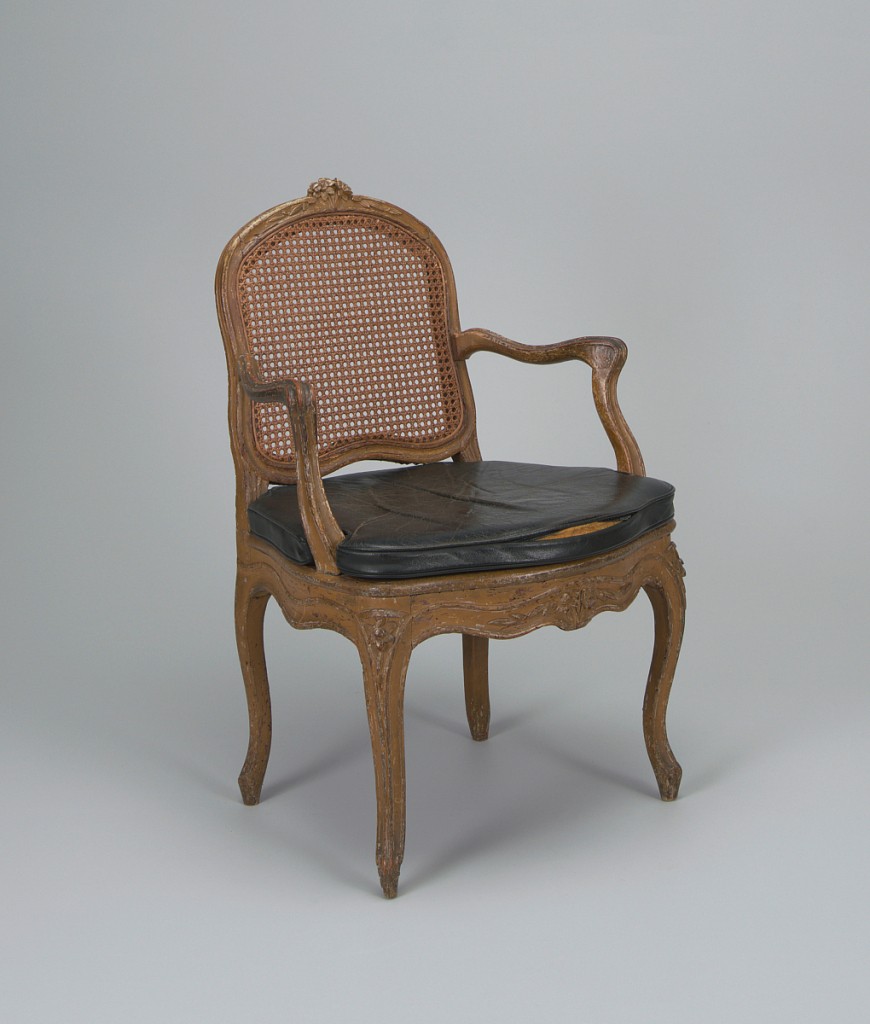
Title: Armchair
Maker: Unknown
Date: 18th century
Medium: wood, cane, leather
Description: Louis XV style armchair, caned, with leather seat